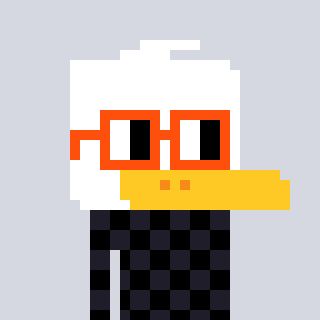
a pixel art character with square orange glasses, a duck-shaped head and a grayscale-colored body on a cool background